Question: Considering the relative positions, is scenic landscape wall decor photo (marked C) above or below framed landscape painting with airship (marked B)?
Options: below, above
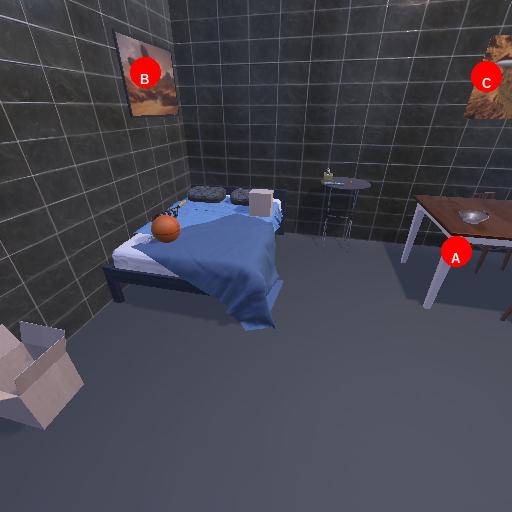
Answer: below